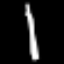
Label: line